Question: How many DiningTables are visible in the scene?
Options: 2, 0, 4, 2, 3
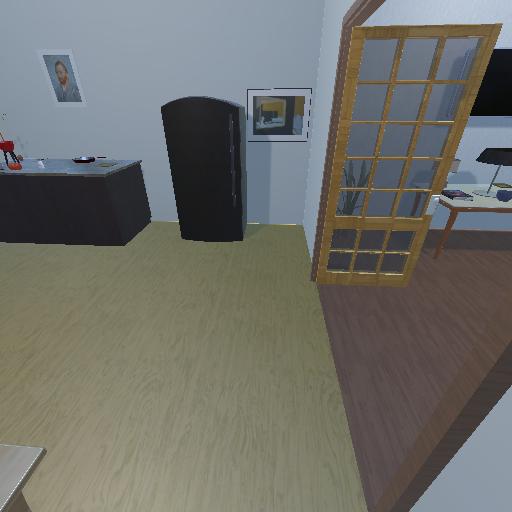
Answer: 2